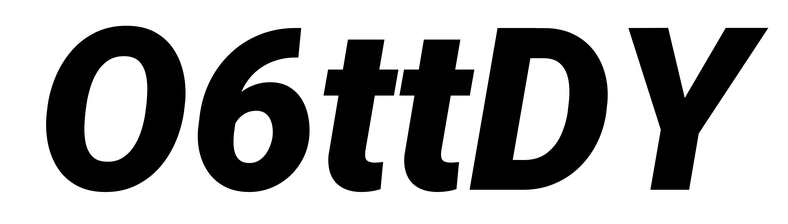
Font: Roboto-Italic_Black_Italic